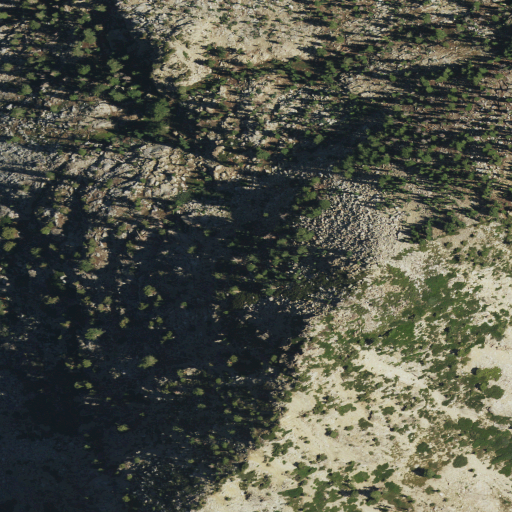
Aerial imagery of mountain in California named Mahan Peak containing shrub, evergreen forest, and grassland